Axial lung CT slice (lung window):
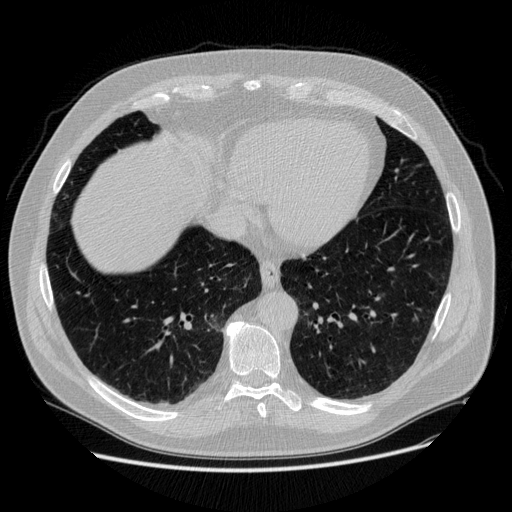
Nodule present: no